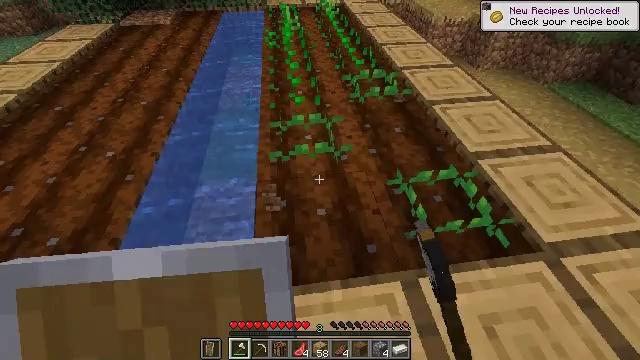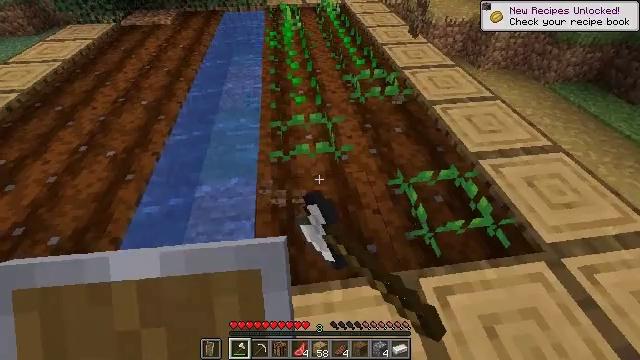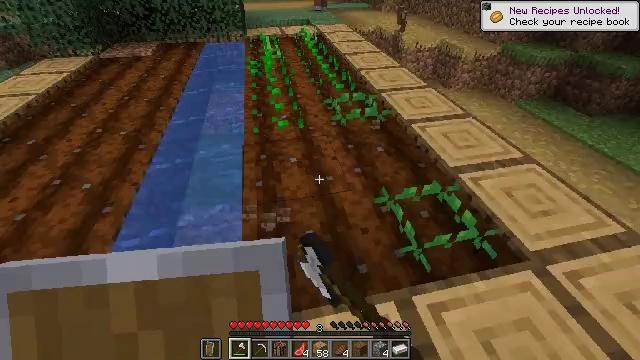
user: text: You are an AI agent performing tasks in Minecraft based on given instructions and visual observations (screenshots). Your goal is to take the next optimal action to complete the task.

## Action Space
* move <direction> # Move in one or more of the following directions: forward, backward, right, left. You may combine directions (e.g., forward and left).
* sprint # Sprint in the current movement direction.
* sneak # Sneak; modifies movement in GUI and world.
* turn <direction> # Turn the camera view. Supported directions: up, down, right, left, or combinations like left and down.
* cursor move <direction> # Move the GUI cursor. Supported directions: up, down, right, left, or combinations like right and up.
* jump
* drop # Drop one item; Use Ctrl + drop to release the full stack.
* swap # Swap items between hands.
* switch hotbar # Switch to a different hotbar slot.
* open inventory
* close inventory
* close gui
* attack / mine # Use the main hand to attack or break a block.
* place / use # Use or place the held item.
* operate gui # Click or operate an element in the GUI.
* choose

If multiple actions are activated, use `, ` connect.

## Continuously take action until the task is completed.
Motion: motion action
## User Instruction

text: Gather wheat by left-clicking on it.
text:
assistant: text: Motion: attack / mine
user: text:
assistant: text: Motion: turn right and up, attack / mine
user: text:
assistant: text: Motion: attack / mine